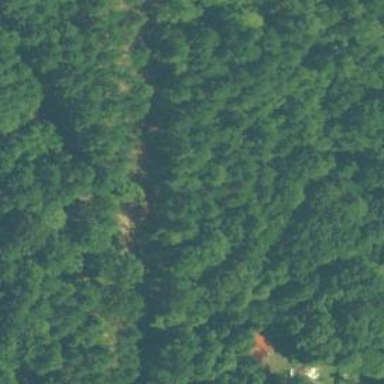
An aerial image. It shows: Mixed woodland with variety of leaf types and cycles.